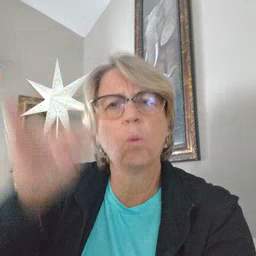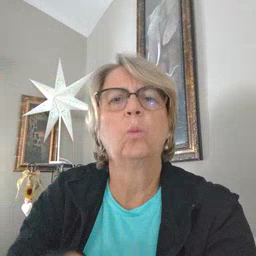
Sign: cow